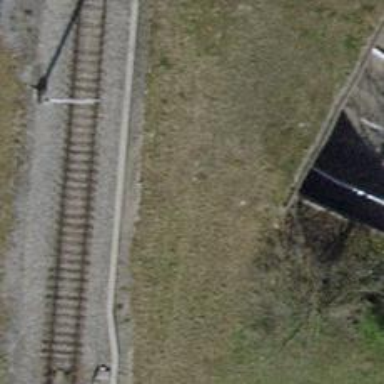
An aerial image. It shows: Abandoned railway spur with one track.